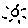
Label: sun